Interaction volume radius: 5 \u00c5
Interaction volume height: 20 \u00c5
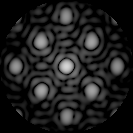
Disorder parameter: 0.2042